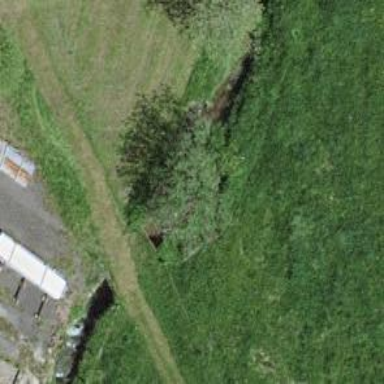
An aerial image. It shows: There is tunnel passing over ditch.